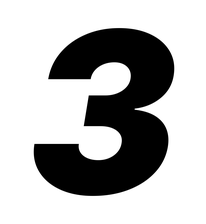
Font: Inter-Italic_Black_Italic